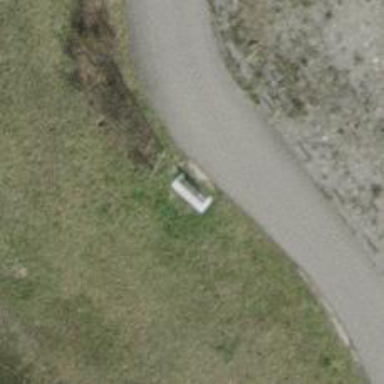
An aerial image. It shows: Bench.